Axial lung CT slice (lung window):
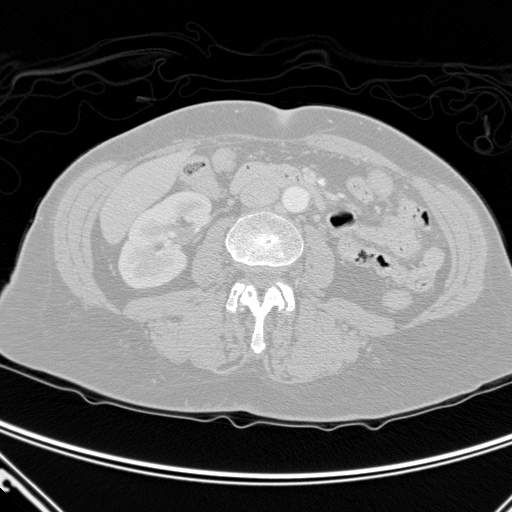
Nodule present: no